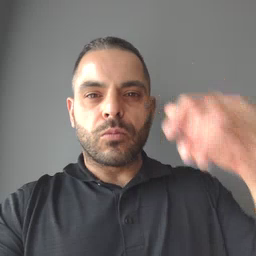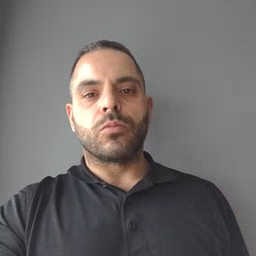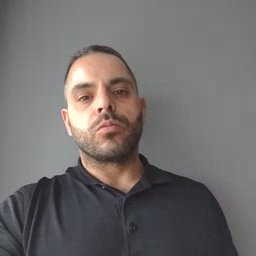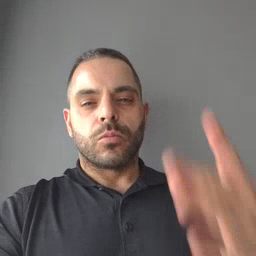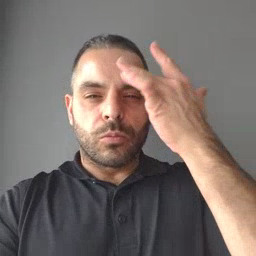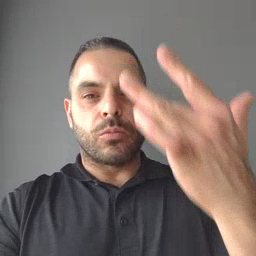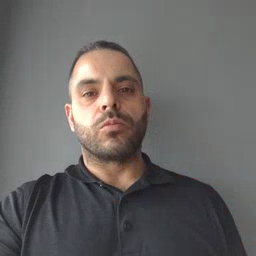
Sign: why